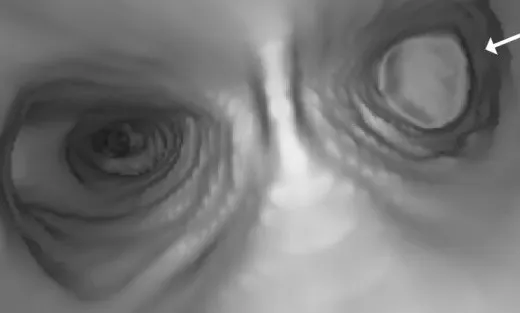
Total occlusion of the left main bronchus by the tumor (arrow).
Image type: radiology (mri)